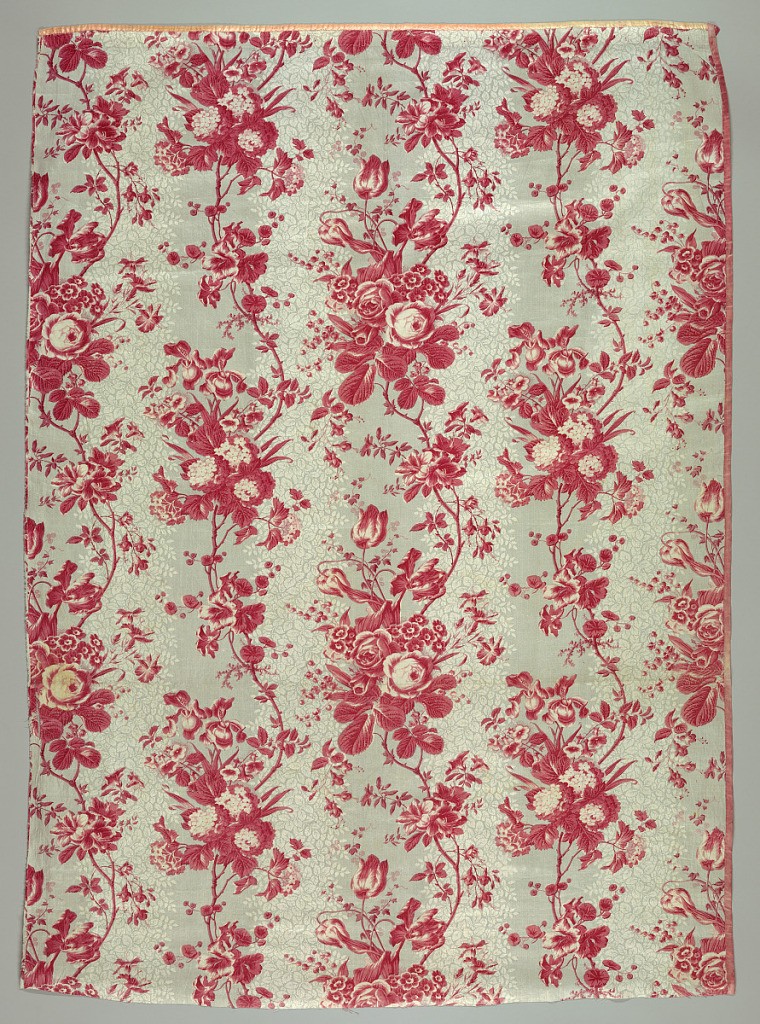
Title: Textile
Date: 1850–1900
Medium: cotton Technique: printed by engraved roller on plain weave
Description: Length of thin glazed chintz; roller printed with a background in two shades of grey. Flower design in two shades of strong pink, flower clusters and ascending vine. The background printed in last, as it may be seen printed over parts of the pink. Bound at one side and bottom in pink silk tape.